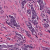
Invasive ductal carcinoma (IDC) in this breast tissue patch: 1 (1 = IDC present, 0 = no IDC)